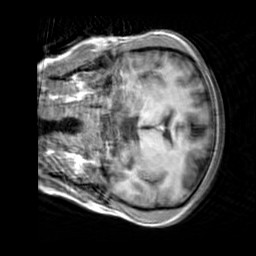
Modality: T1w
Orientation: coronal
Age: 21
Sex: female
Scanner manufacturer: siemens
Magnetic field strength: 3 T
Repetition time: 2.3 s
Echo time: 0.00303 s